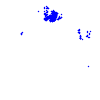
Particle: electron